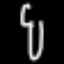
Label: fork